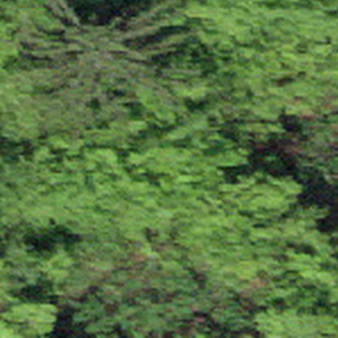
Label: other